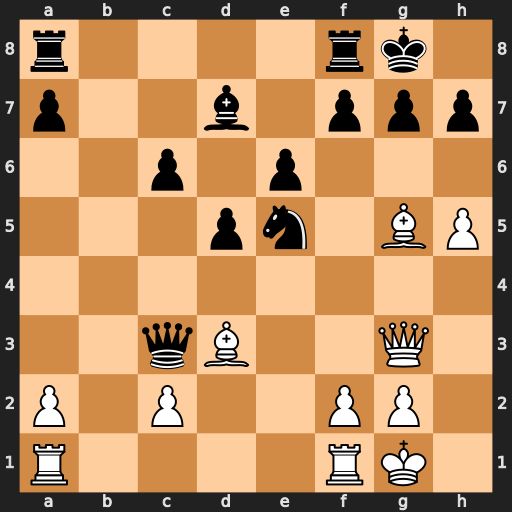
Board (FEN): r4rk1/p2b1ppp/2p1p3/3pn1BP/8/2qB2Q1/P1P2PP1/R4RK1
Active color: w
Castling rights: -
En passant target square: -
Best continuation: Bxh7+ Kxh7 Qxc3